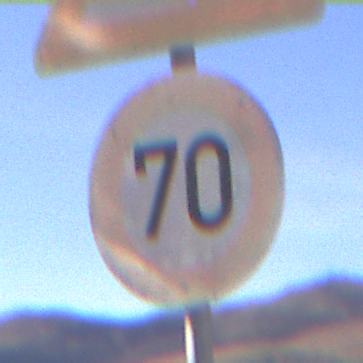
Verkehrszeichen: Geschwindigkeit70
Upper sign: WildwechselRechts
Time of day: Midday
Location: Outdoor (Nature)
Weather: Clear
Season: NotSpecified
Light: Natural